Field crop: maize
Growth stage: 2
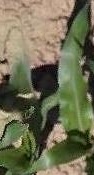
Species: maize